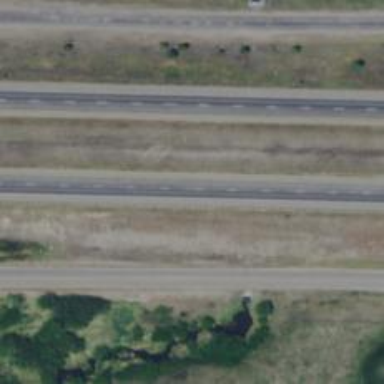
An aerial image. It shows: Asphalt motorway.